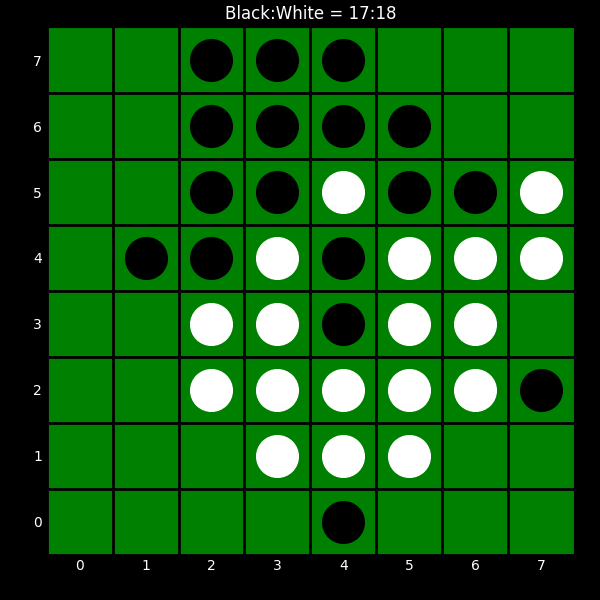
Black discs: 17
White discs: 18